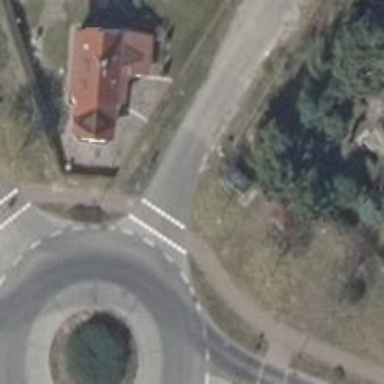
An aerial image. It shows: Uncontrolled road crossing.